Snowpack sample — Snodgrass Mountain, Crested Butte, Colorado (2/4/25, 12:06 PM MST)
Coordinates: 38.923, -106.968
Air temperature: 35 °F
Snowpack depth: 80 cm
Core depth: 60 cm
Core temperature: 32 °F
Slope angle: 14°, slope face: 78°
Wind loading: low
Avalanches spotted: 0
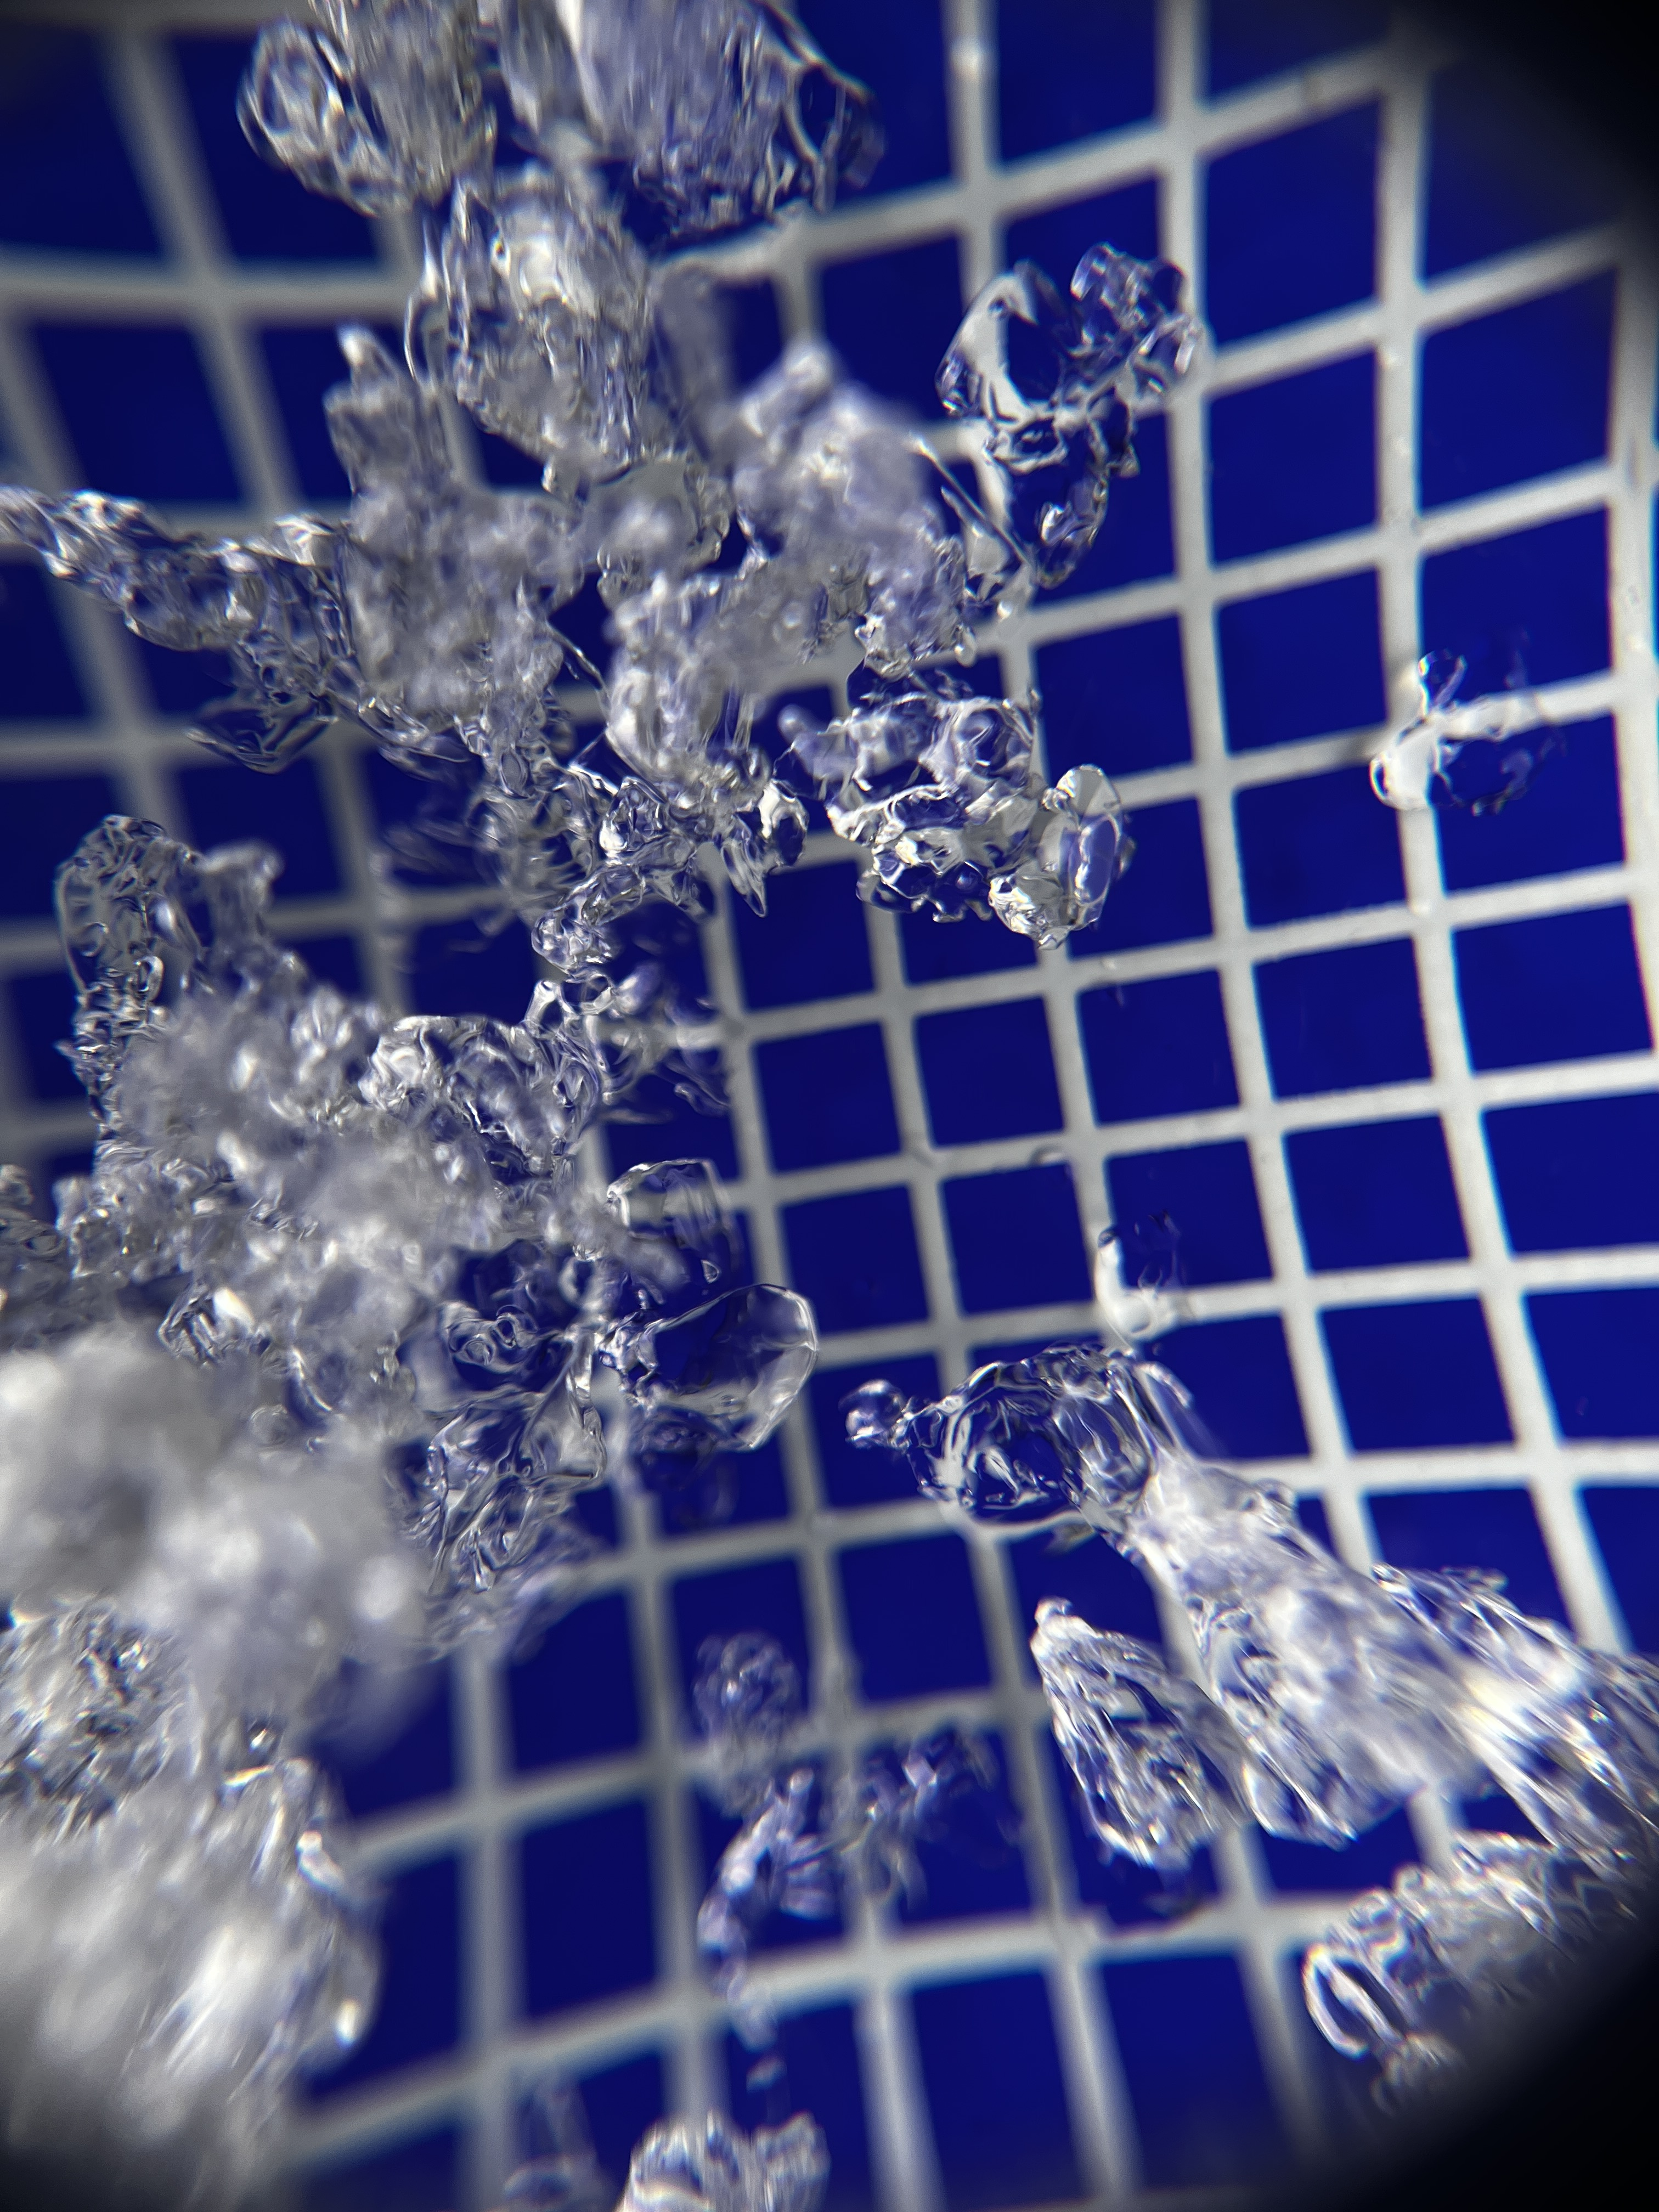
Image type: magnified_profile
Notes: No avalanches nearby, unusually warm weather for the last month reported by residents, Collected 25 yards from treeline